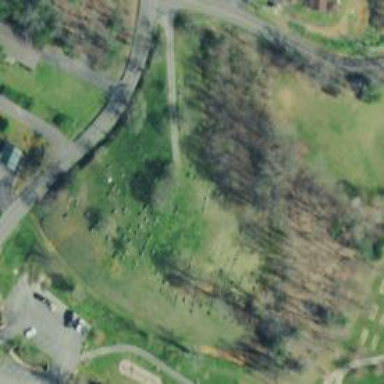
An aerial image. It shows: Cemetery.